Field crop: tomato
Growth stage: 1
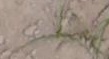
Species: cyperus